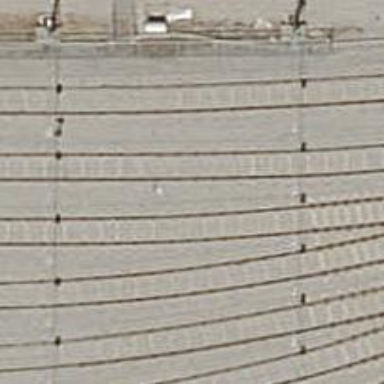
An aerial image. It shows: Yard with electrified contact lines.